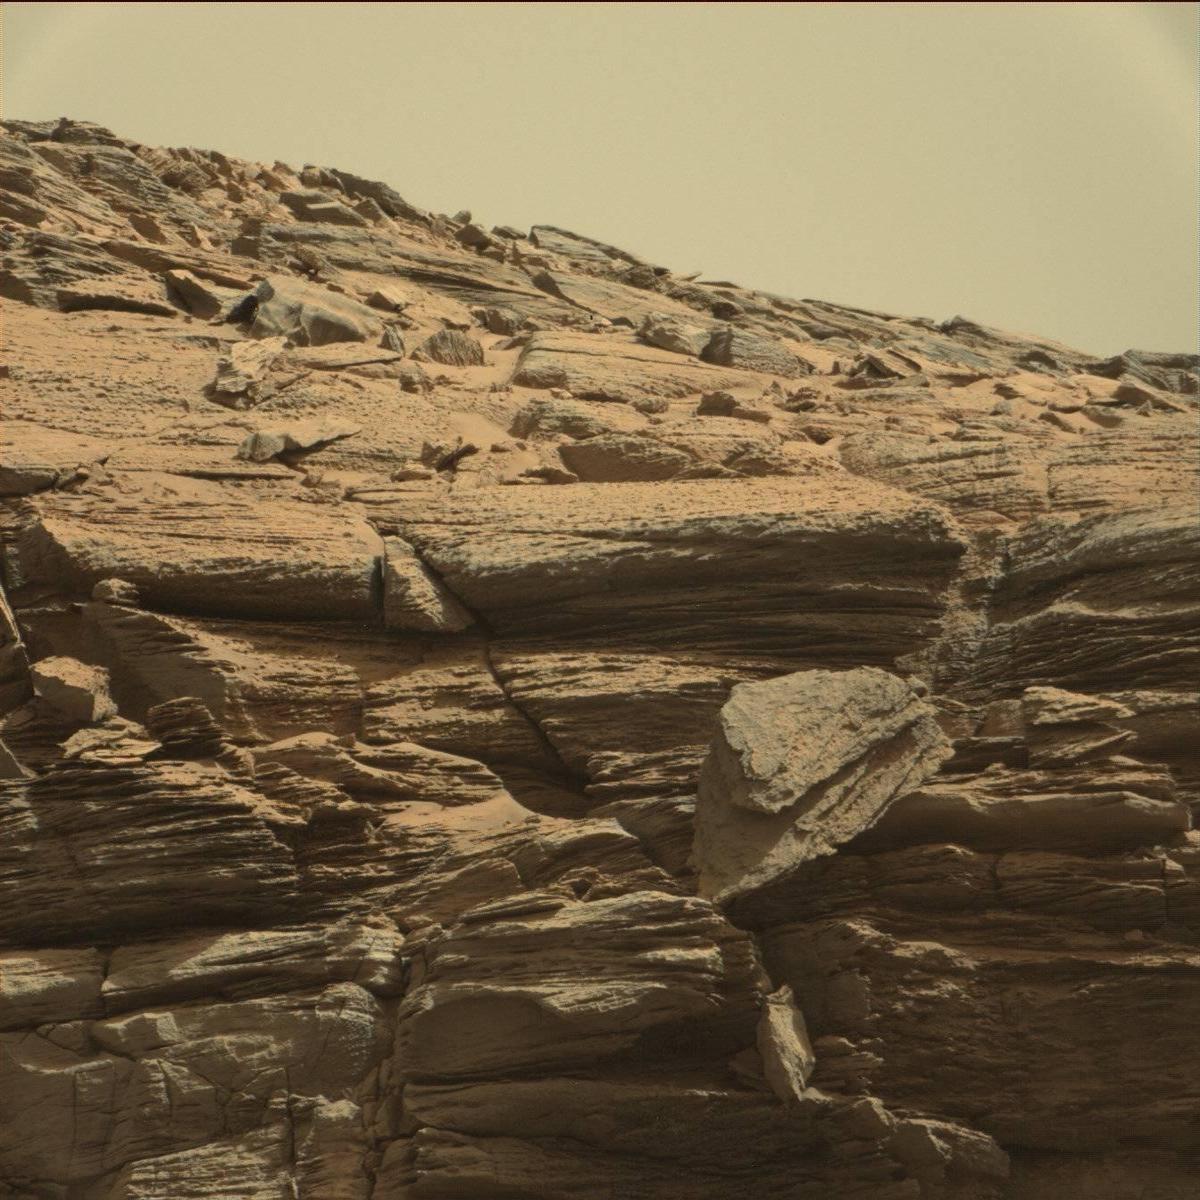
Terrain classes present: Bedrock, Sand / Soil, Sky